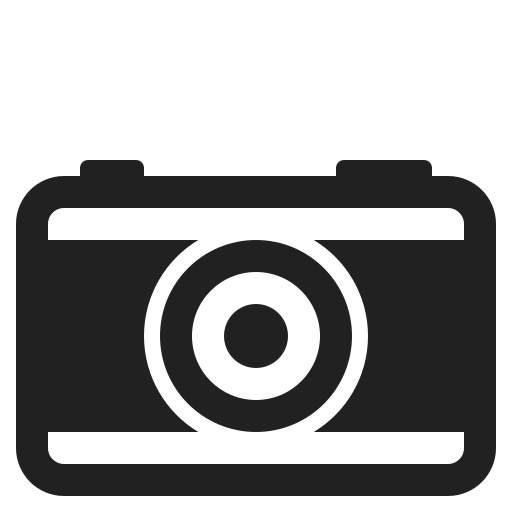
camera high contrast